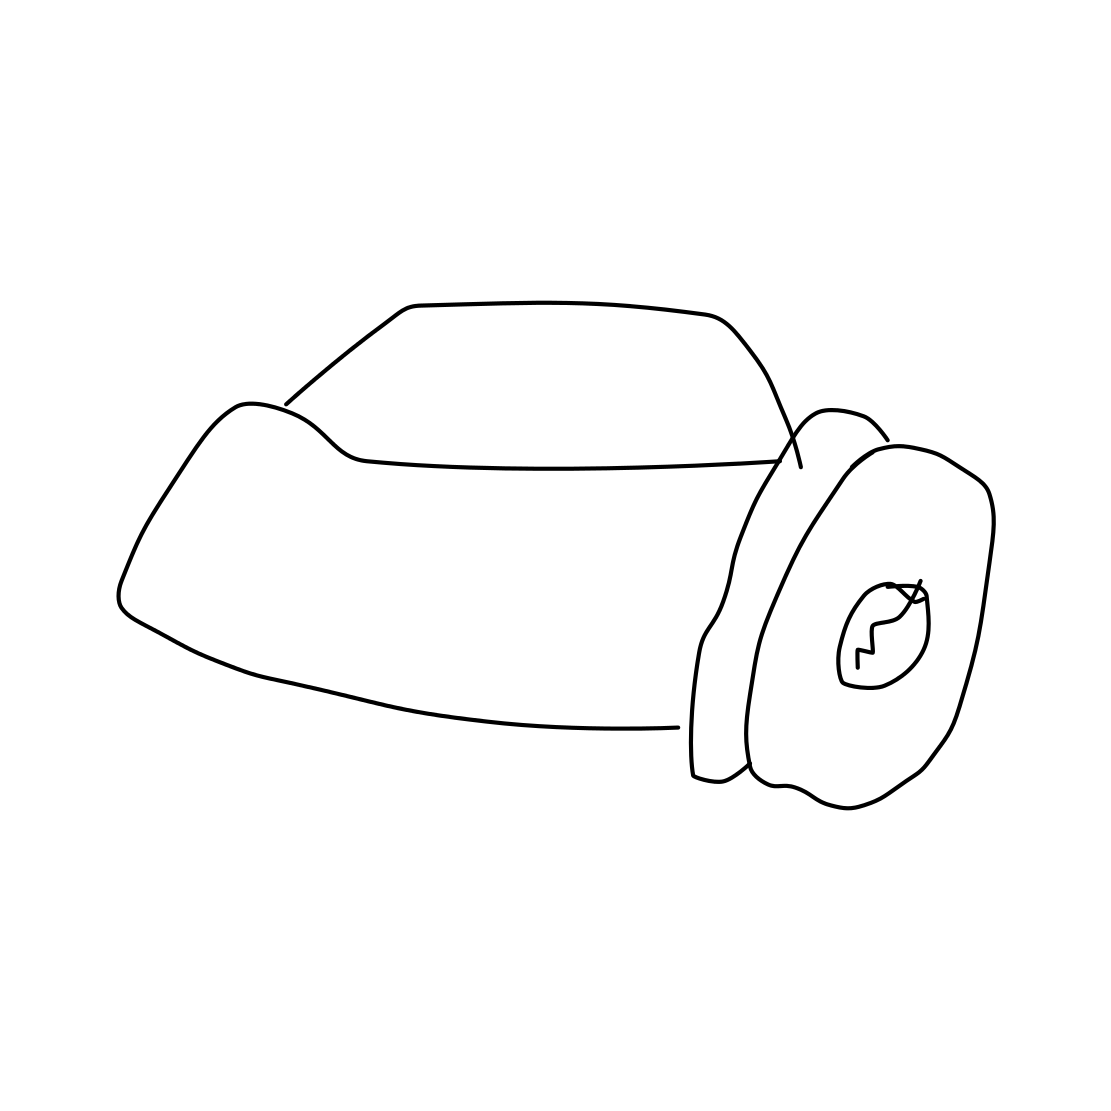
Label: flashlight